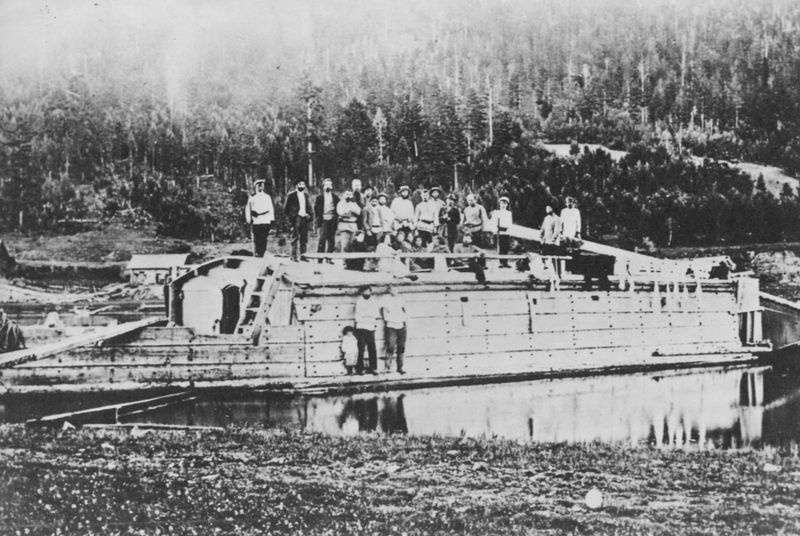
Titel: Ein Sträflingsboot
Künstler: Russischer Photograph
Schlagwörter: baum, berg, blätter, dunkel, gruppe, laub, mann, wasser, weiß, bäume, fluss, menschen, see, ufer, wäsche, äste, frau, grau, hell, holz, hut, licht, männer, schwarz, tür, dach, gras, gürtel, haus, wiese, bart, hemd, mütze, kleidung, stehen, wache, bach, hügel, spiegelung, stamm, zweige, gewässer, hütte, kanal, sonne, land, kind, personen, blatt, wald, boot, kinder, schiff, schiffe, leine, russland, berge, nebel, tag, latten, arbeiter, hafen, tannen, leiter, steg, stämme, soldaten, nieten, anlegen, foto, fotografie, photographie, wei, eingang, sprossen, schwarzweiß, uniform, soldat, reihe, matrose, stiefel, nadelbaum, gruppenbild, photo, gefangene, nadelbäume, fichten, nadelwald, fähre, matrosen, aufnahme, anlegestelle, behausung, schwarzwei, besatzung, bebäude, wasserweg, arche, hausboot, jahrhunderwende, sträflinge, sibirien, aufreihen, sträflingsboot